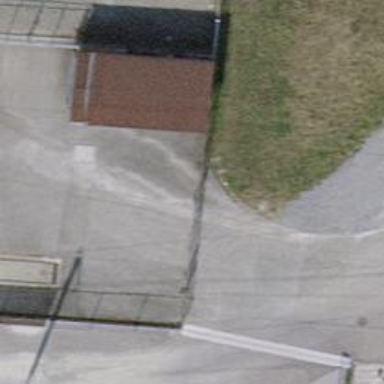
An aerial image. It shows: Gate.